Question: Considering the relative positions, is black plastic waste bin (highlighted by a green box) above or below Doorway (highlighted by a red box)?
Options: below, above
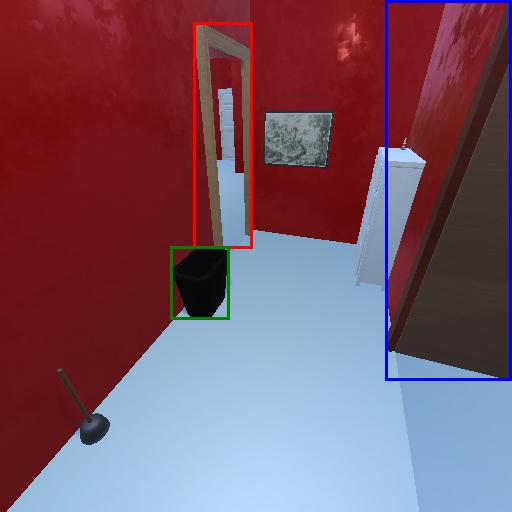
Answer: below